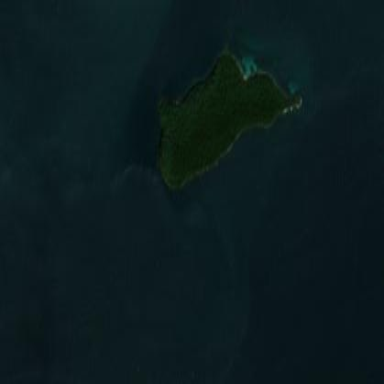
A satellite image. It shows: Island with natural coastline.